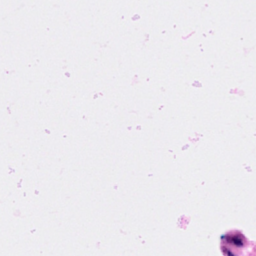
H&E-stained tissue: Breast